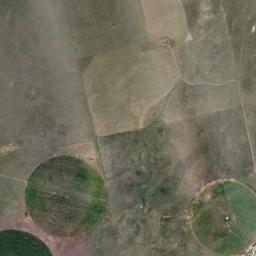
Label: circular_farmland